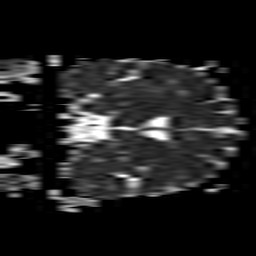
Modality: ADC
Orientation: coronal
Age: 33
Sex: male
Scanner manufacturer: philips
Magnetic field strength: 1.5 T
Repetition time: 3.395 s
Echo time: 0.06922 s